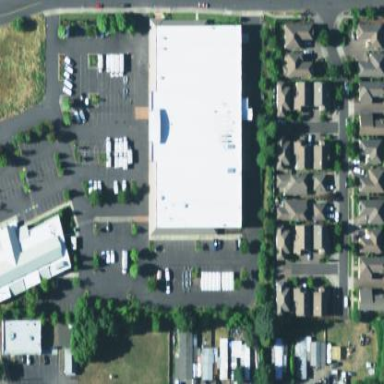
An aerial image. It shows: Building.